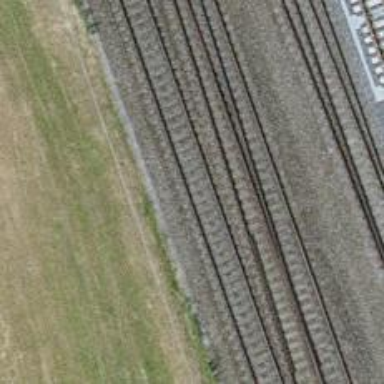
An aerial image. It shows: Single-track electrified railway with contact line.